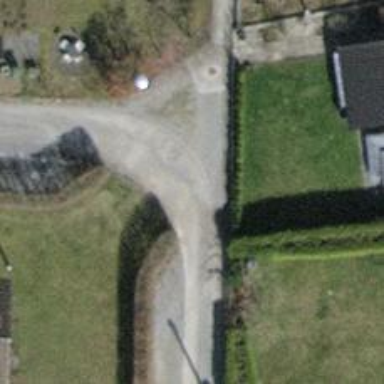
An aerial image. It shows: Service road with fine gravel surface.